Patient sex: F
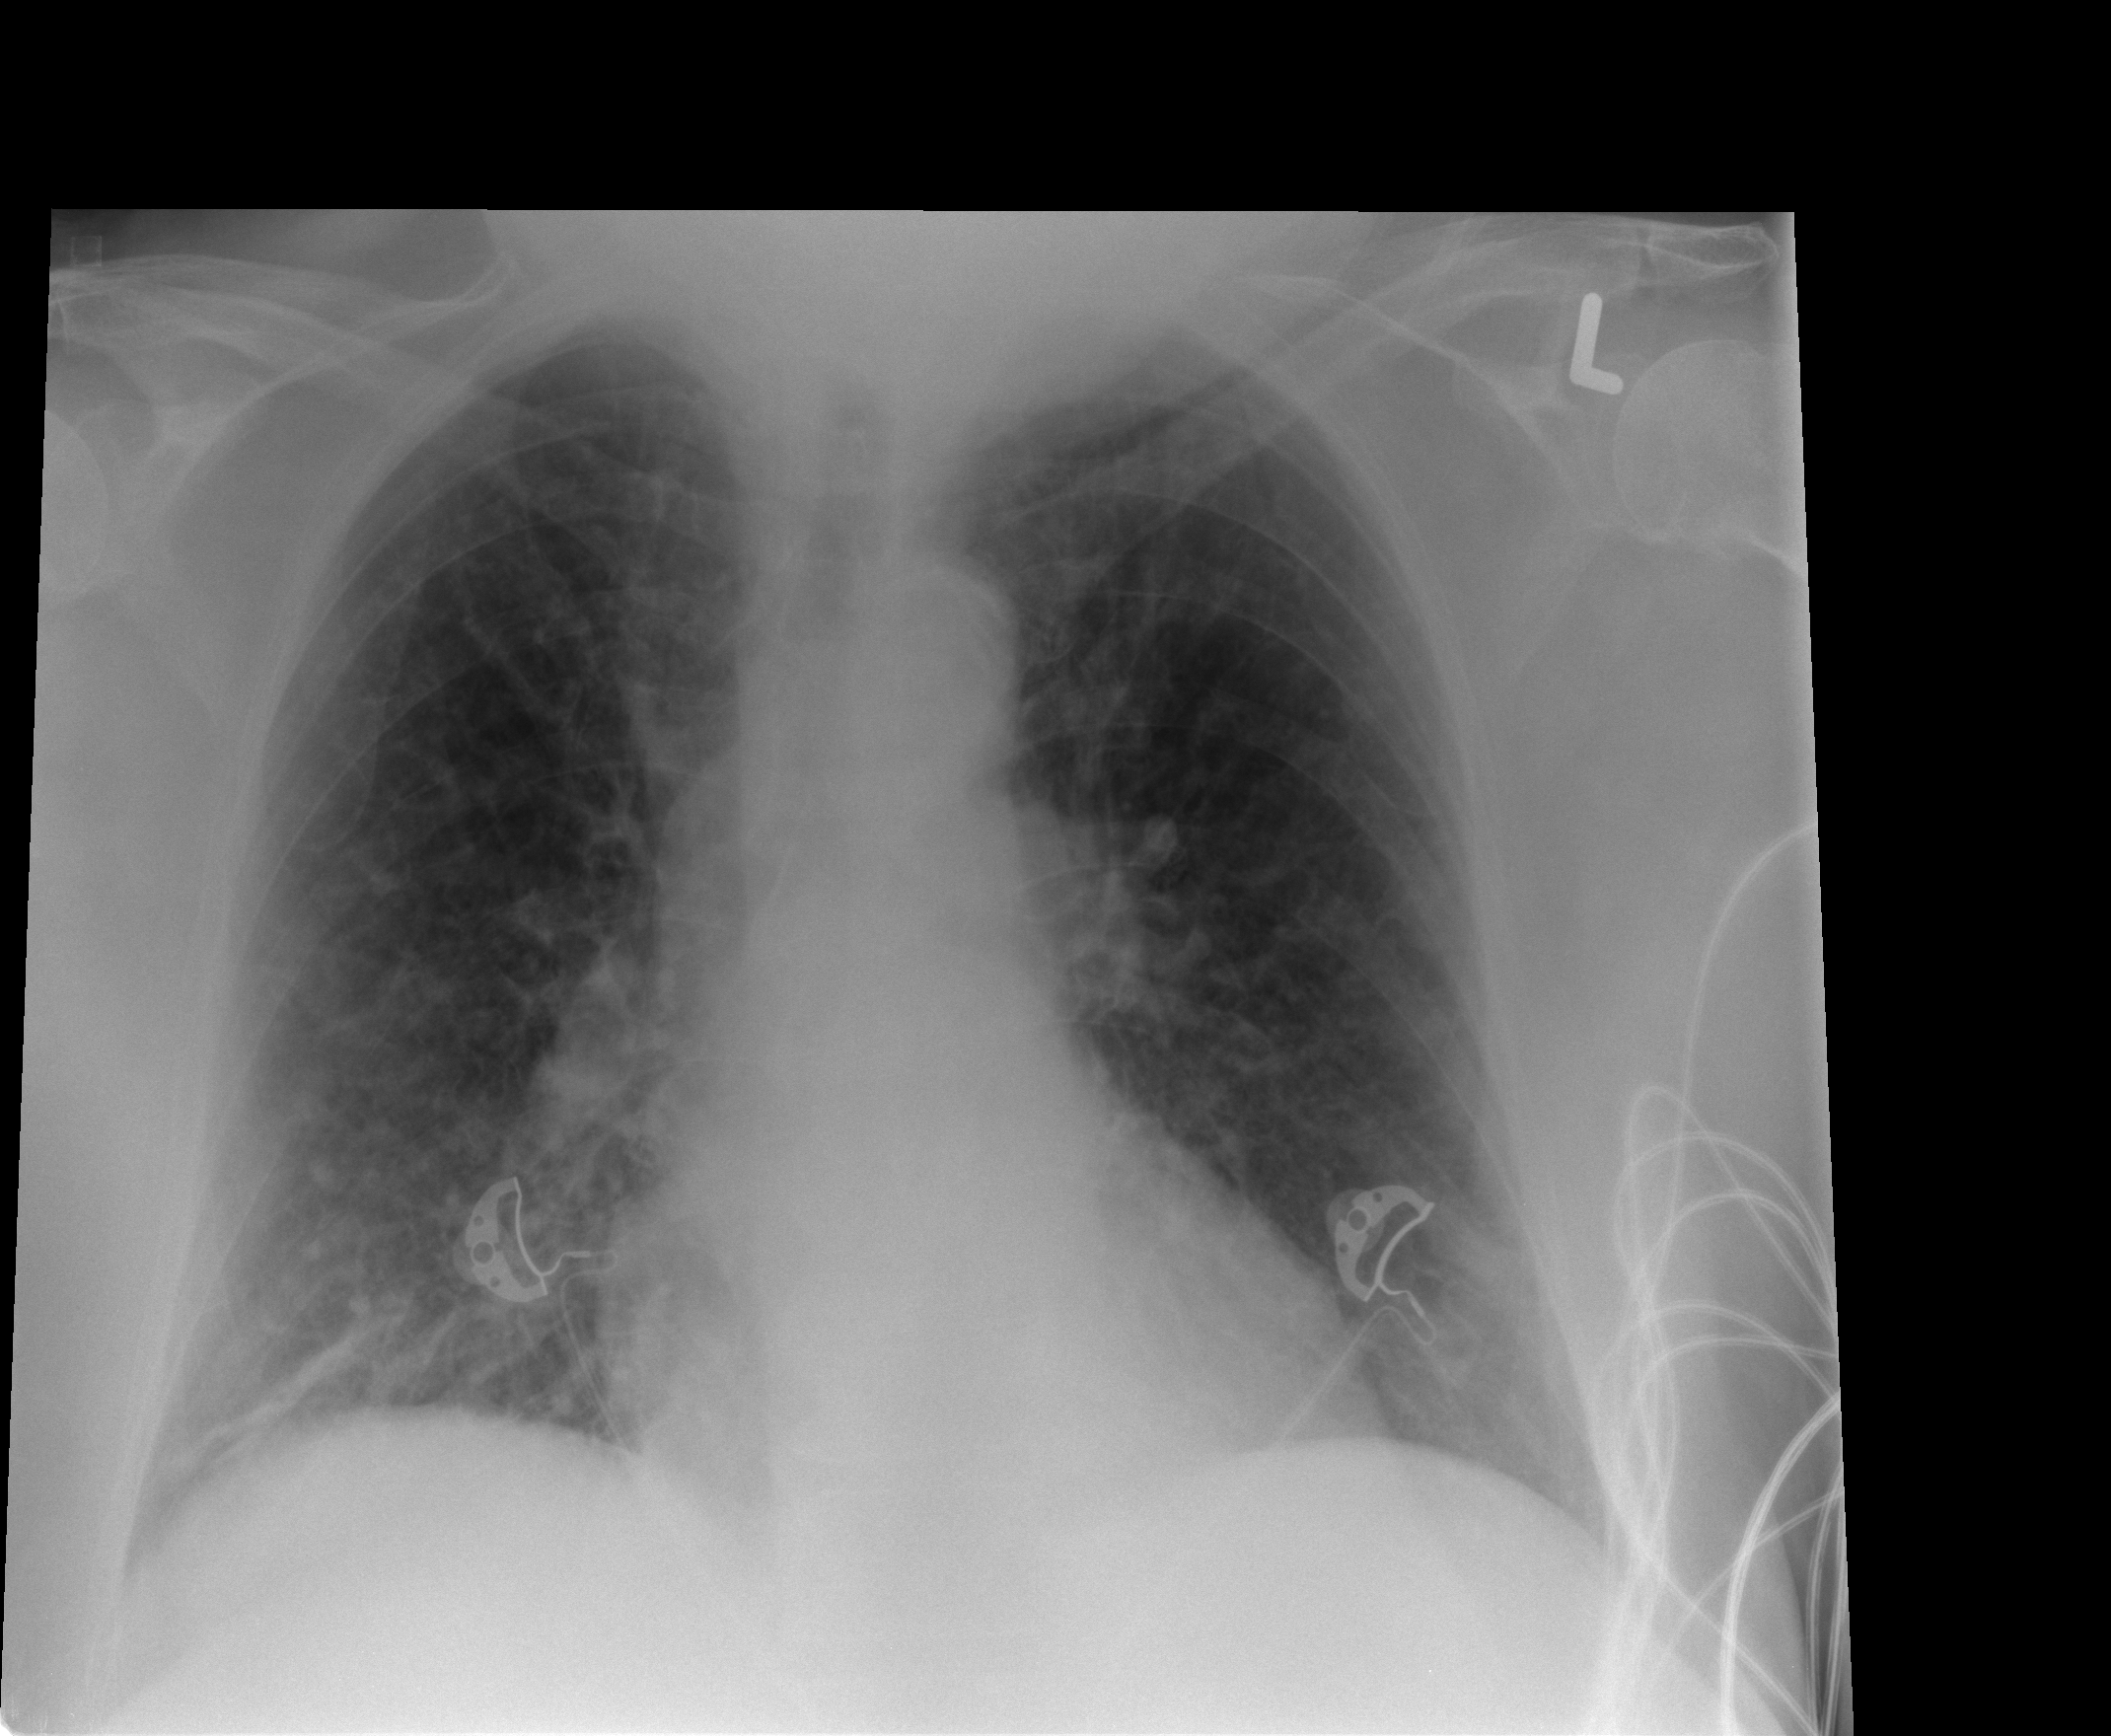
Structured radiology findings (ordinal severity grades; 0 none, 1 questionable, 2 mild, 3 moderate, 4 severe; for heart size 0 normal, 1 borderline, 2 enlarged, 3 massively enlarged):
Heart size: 0
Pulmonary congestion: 0
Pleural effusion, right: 0
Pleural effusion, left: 0
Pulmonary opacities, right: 0
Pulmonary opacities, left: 0
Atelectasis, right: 1
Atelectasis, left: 1